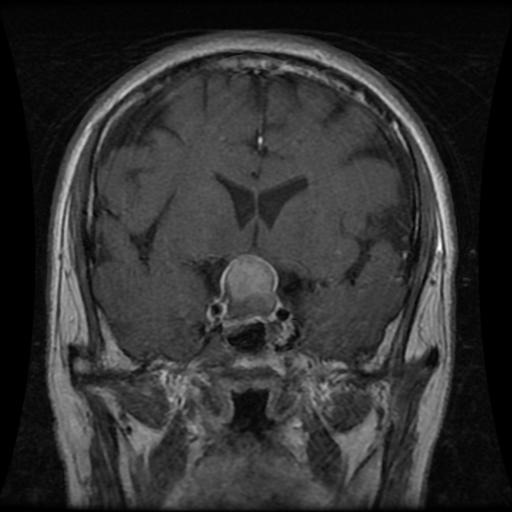
Label: pituitary